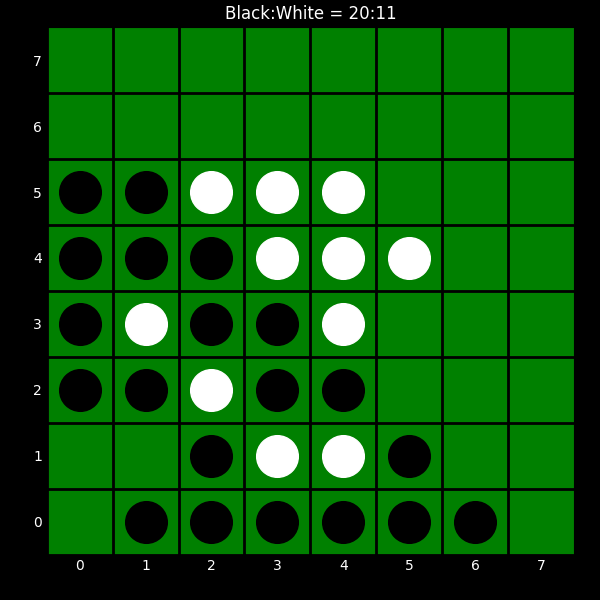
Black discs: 20
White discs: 11